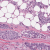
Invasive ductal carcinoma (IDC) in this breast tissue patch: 1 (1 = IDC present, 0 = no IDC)